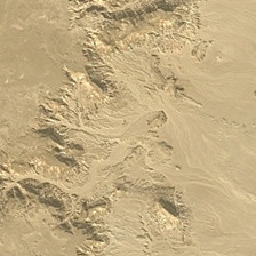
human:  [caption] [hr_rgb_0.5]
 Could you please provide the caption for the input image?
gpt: The complex pattern in the desert is like the roots.

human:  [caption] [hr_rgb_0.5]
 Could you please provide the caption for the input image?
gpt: The complex pattern of the desert is like a root.

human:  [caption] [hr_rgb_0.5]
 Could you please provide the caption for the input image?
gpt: Complex patterns in the desert are like roots.

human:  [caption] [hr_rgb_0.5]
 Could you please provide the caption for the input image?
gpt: There are several sandy beaches in this brown desert.

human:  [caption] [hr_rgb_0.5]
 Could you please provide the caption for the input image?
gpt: In the brown desert stand several sand hills.